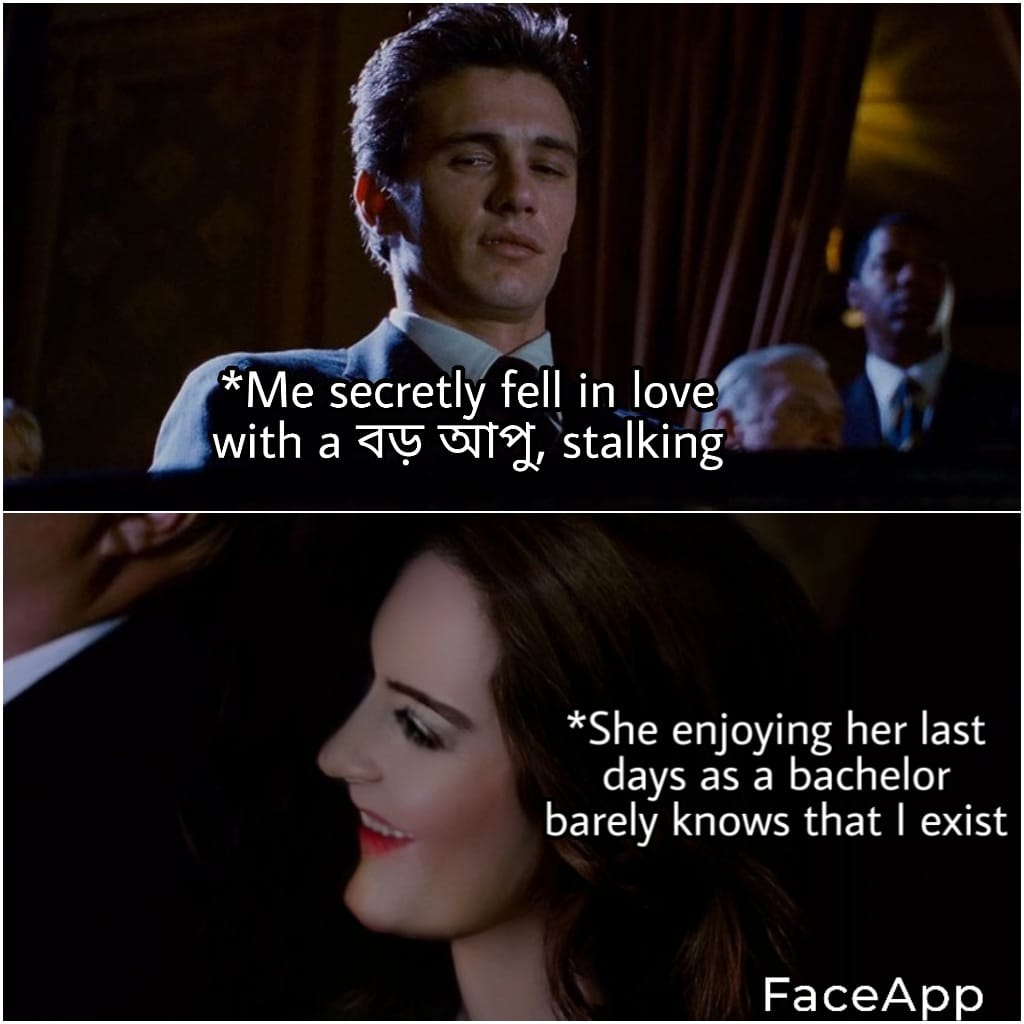
Caption: *Me secretly fell in love with a  বড় আপু   , stalking     *She enjoying her last days as a bachelor barely knows that I exist    FaceApp
Label: non-hate